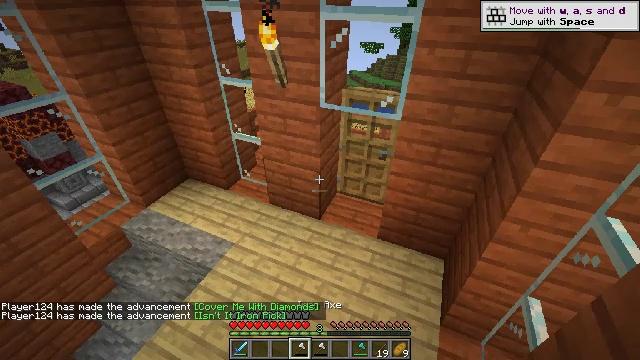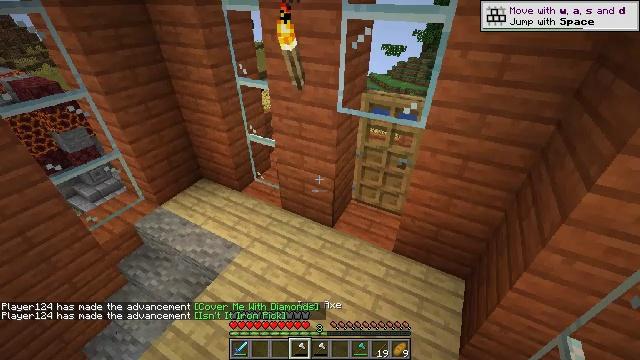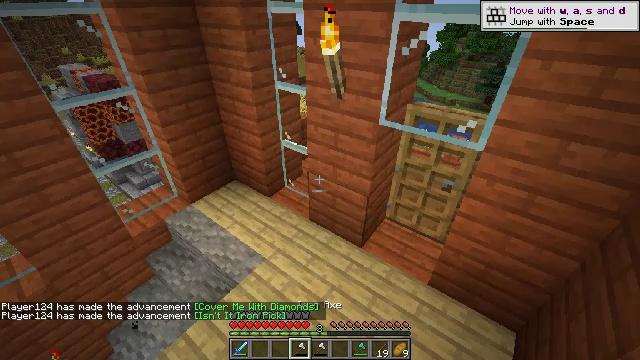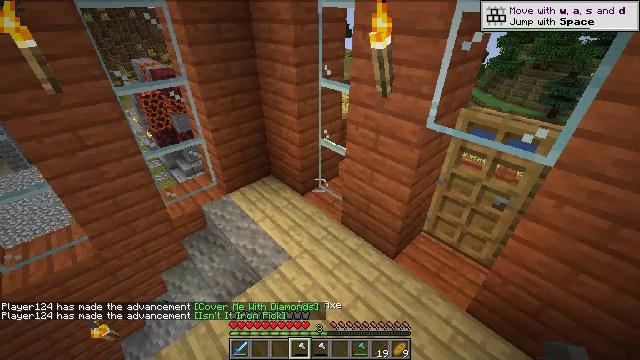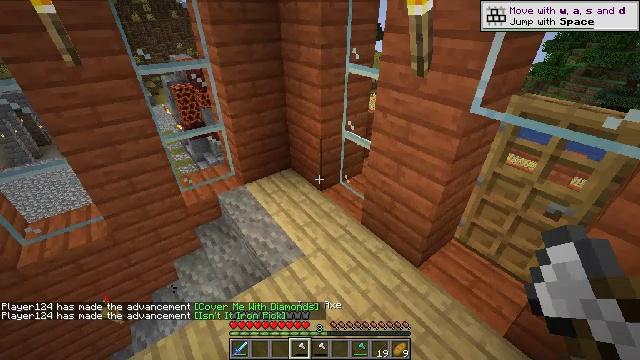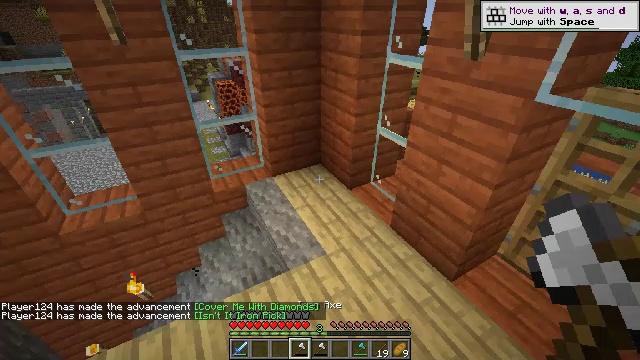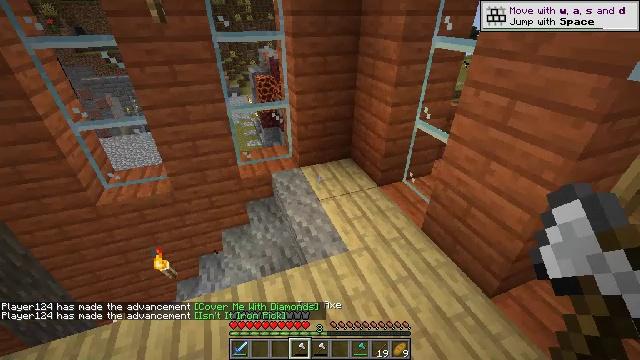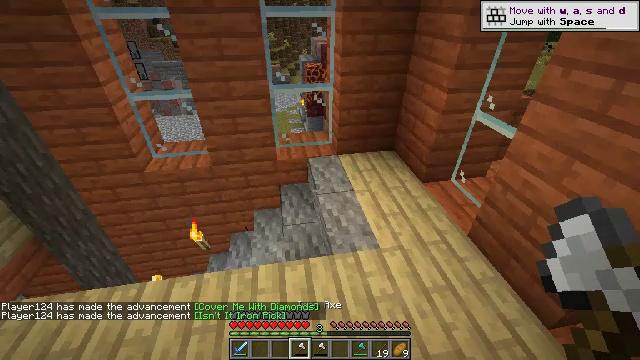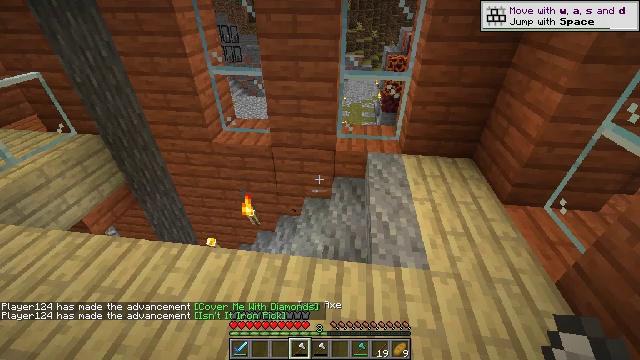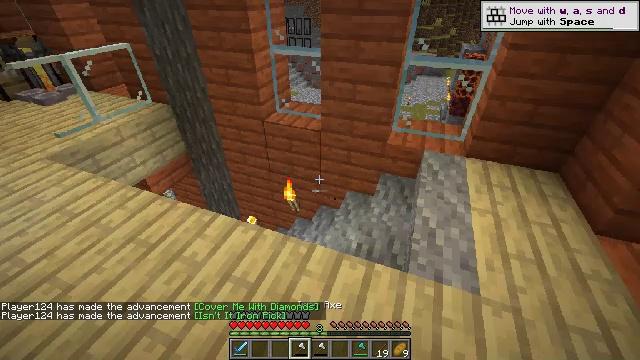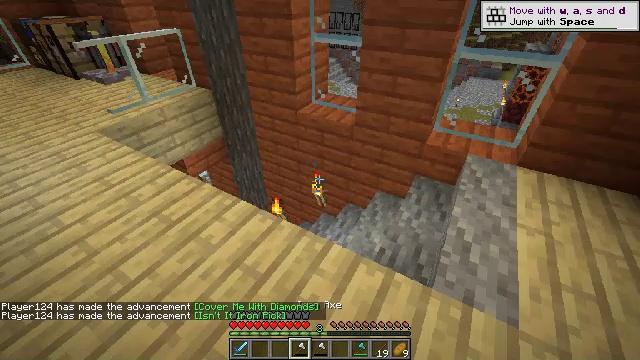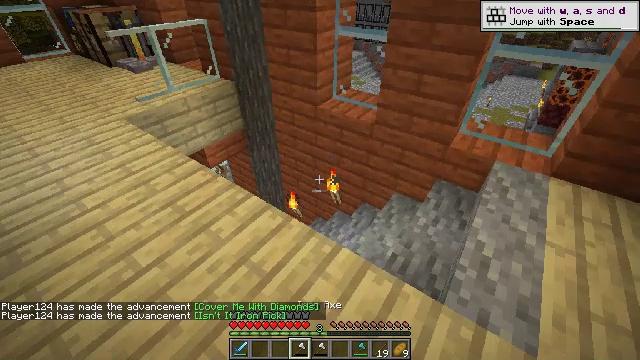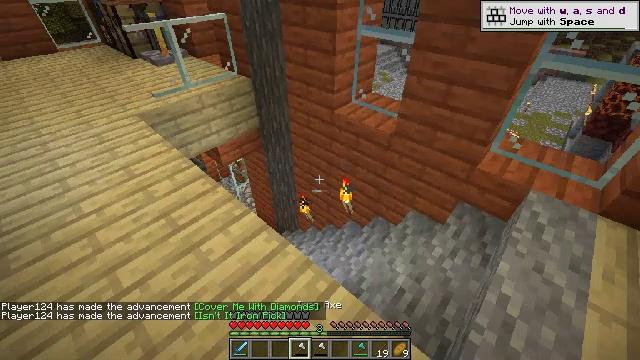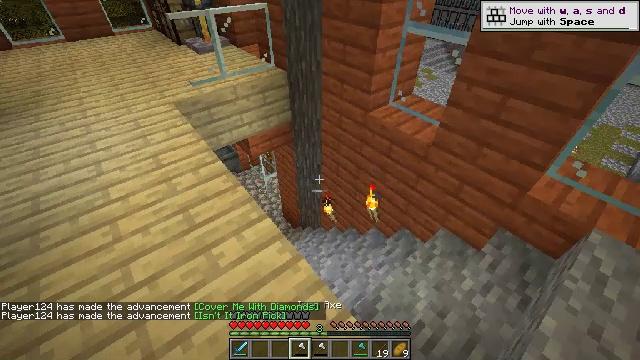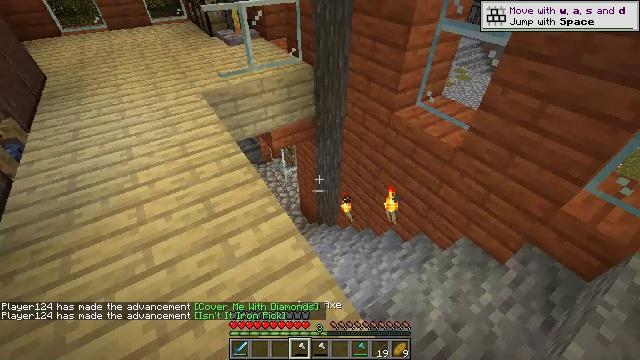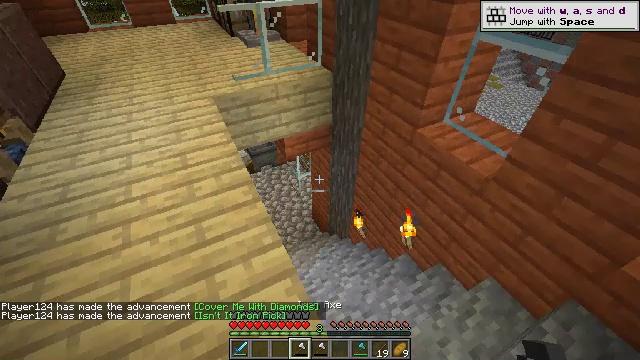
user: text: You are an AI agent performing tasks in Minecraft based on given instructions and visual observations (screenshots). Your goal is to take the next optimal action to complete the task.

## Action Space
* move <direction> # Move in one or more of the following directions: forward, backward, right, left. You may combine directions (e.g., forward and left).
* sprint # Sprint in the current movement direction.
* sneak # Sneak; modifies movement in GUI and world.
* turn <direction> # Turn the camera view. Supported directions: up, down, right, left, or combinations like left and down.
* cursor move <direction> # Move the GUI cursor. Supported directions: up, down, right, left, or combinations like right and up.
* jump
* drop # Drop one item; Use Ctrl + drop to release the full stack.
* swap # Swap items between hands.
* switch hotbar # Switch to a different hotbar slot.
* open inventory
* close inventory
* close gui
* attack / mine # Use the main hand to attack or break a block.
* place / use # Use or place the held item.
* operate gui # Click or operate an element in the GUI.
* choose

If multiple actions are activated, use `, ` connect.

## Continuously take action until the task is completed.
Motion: motion action
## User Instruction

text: Gather acacia leaves by breaking them.
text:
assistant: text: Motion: move forward, turn left
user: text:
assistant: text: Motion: move forward, turn left and up
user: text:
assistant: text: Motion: move forward, turn left
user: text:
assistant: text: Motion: move forward, turn left
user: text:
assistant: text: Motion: move forward, turn left
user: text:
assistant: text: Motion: move forward, turn left
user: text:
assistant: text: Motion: move forward, turn left and down
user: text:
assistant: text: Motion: move forward, turn left and down
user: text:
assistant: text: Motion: move forward, turn left
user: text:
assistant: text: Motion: move forward, turn left
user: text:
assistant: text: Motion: move forward, turn left and down
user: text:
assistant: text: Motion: move forward, turn left and down
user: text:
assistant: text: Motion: move forward, turn left and down
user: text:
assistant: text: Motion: move forward, turn left
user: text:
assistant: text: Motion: move forward, turn left
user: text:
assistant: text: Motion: move forward
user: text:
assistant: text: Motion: move forward
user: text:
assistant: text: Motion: move forward
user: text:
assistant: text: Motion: move forward and move right
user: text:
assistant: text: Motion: move forward and move right
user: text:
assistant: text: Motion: move forward and move right, turn left
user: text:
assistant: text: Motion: move forward and move right
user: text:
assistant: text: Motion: move forward and move right, turn left
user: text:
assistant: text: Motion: move forward, turn left
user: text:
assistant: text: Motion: move forward
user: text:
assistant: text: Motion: move forward
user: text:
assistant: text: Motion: move forward
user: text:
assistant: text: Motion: move forward, turn left
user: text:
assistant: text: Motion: move forward, turn left and up
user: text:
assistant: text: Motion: move forward, turn left and up